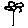
Label: flower